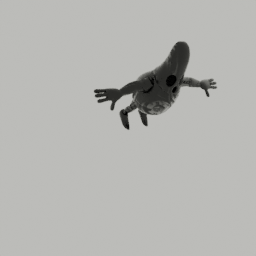
Label: animals